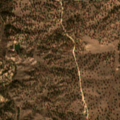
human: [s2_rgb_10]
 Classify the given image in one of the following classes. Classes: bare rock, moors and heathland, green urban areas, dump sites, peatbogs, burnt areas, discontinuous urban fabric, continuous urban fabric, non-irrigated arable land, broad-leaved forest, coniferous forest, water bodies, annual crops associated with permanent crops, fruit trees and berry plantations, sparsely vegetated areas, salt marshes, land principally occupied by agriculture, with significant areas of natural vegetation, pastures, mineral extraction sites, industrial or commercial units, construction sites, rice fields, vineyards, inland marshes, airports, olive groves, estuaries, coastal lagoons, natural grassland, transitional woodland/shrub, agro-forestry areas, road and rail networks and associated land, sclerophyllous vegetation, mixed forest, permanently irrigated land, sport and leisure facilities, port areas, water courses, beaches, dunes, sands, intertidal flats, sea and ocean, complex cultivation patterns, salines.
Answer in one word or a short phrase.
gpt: agro-forestry areas